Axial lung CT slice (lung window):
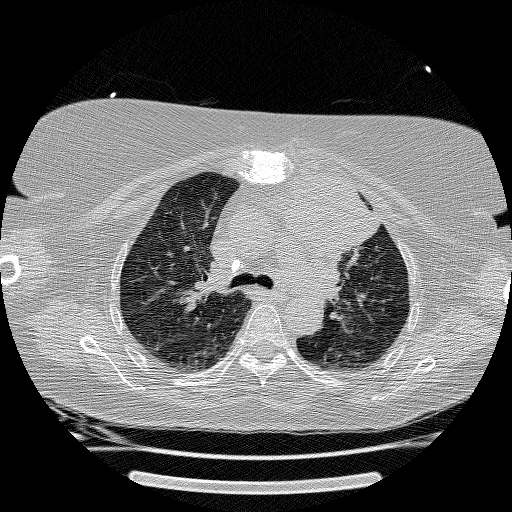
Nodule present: no